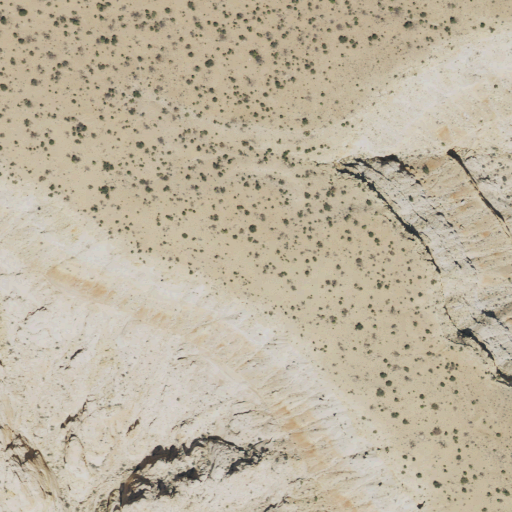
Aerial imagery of mountain in Utah named Horse Mesa containing shrub and barren land